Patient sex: F
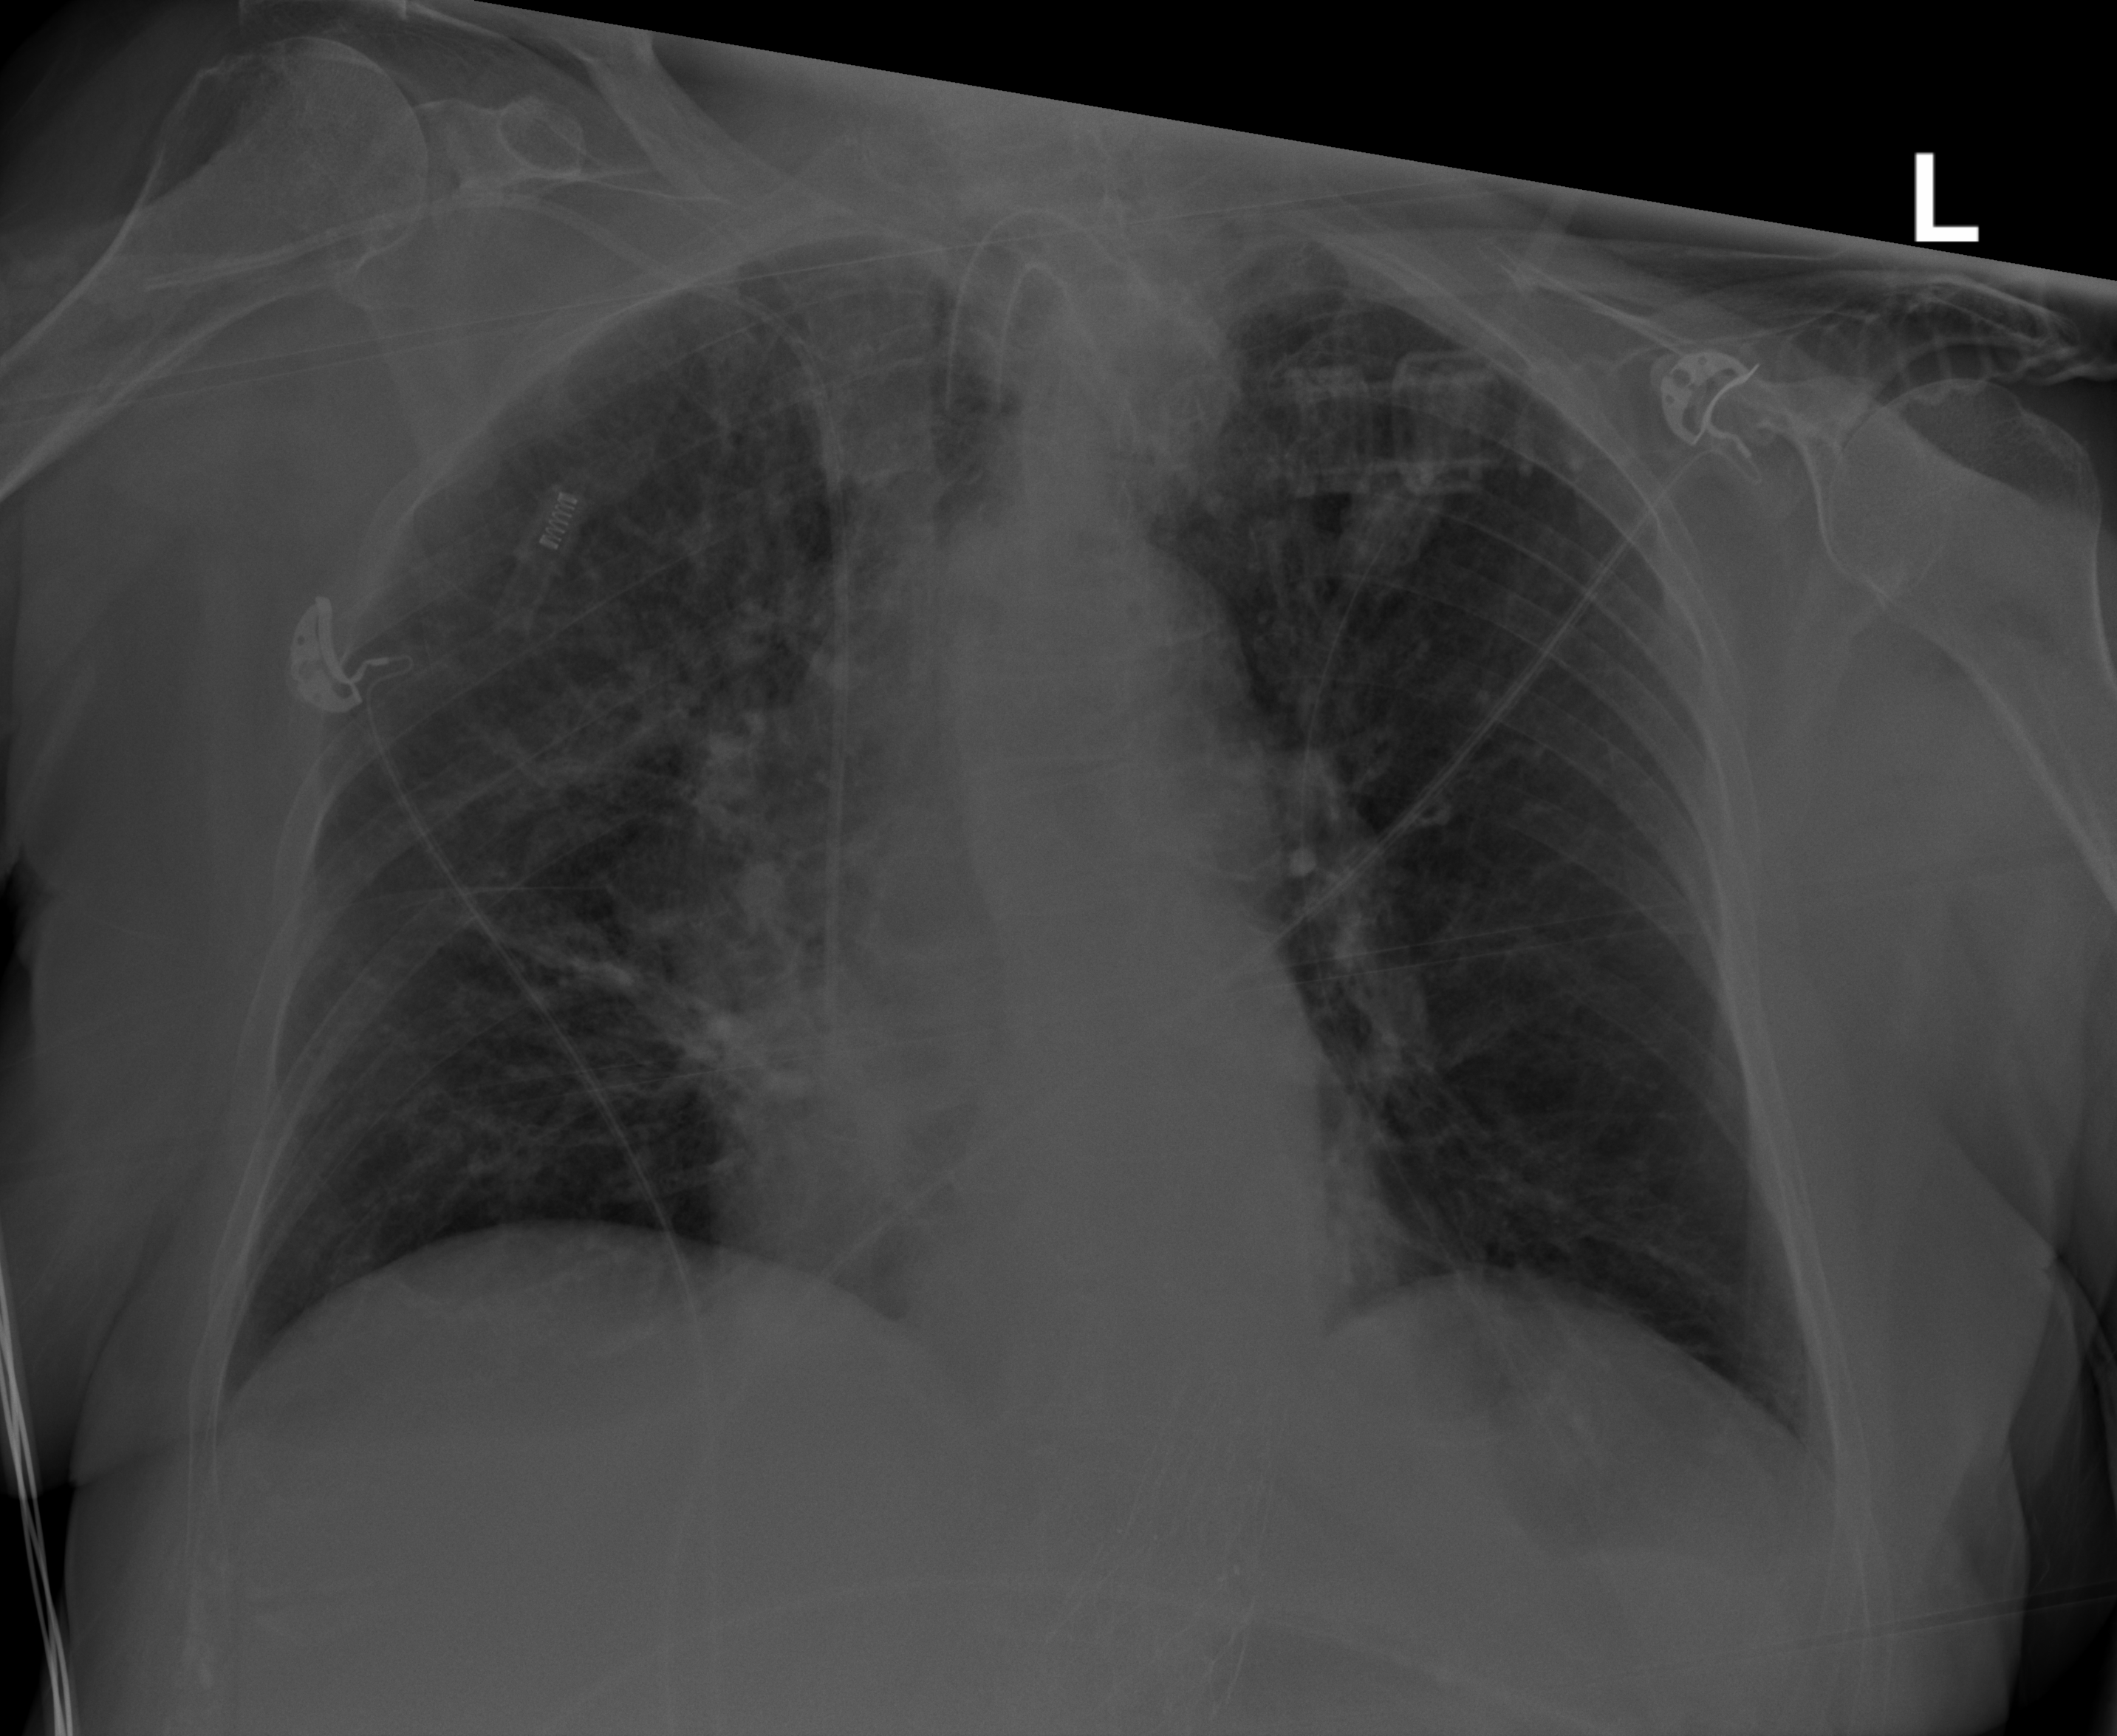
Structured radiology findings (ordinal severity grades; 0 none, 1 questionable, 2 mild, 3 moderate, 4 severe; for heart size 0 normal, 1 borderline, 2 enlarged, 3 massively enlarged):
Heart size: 0
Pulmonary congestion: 1
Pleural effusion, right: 0
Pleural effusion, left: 2
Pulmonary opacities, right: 0
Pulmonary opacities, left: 0
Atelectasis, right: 2
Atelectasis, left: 0